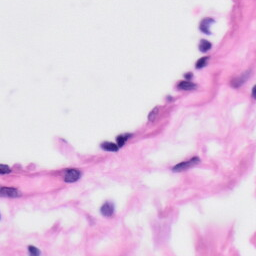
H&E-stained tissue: Skin